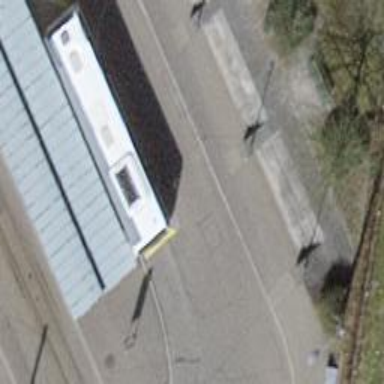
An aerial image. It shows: Bus stop with designated public transport stop position.